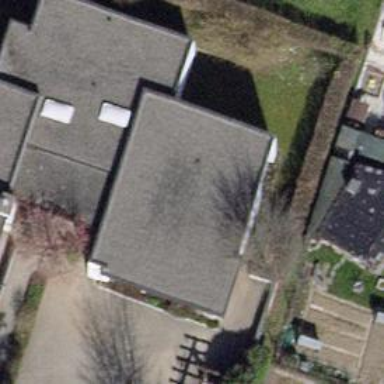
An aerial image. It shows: Kindergarten.